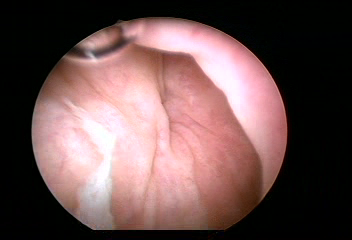
Modality: WLC
Class: Foreign bodies
Subclass: AirBubble
Bladder cancer association: No
Annotated structures: Air bubble